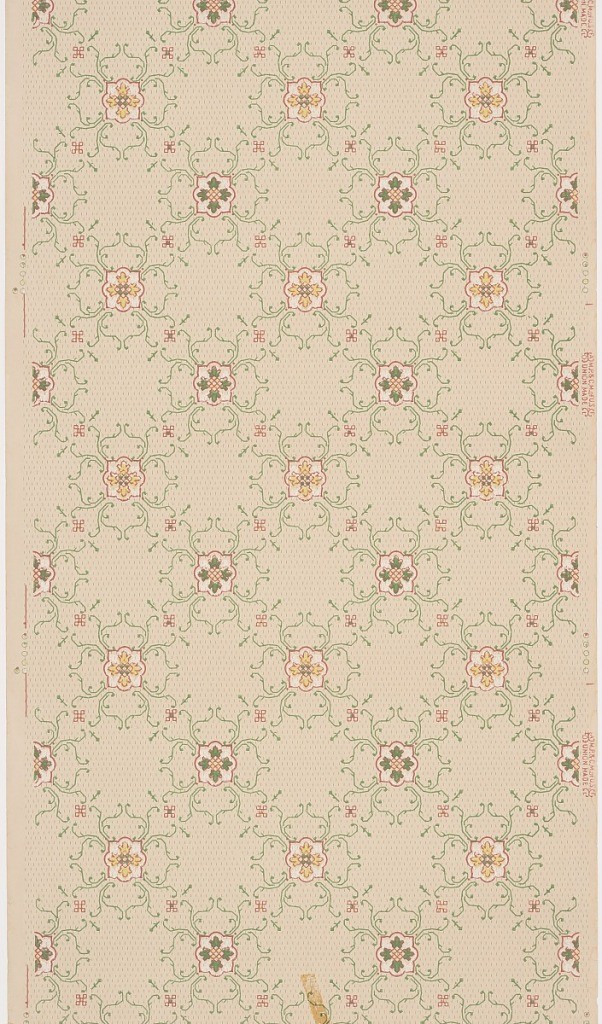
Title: Ceiling paper
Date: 1905–1915
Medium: Machine-printed paper, liquid mica
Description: Trellis or grid pattern composed of foliate scrolls, quatrefoils in medallions at intersections.